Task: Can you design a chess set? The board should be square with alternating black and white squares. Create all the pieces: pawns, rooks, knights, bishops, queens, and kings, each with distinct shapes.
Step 5097:
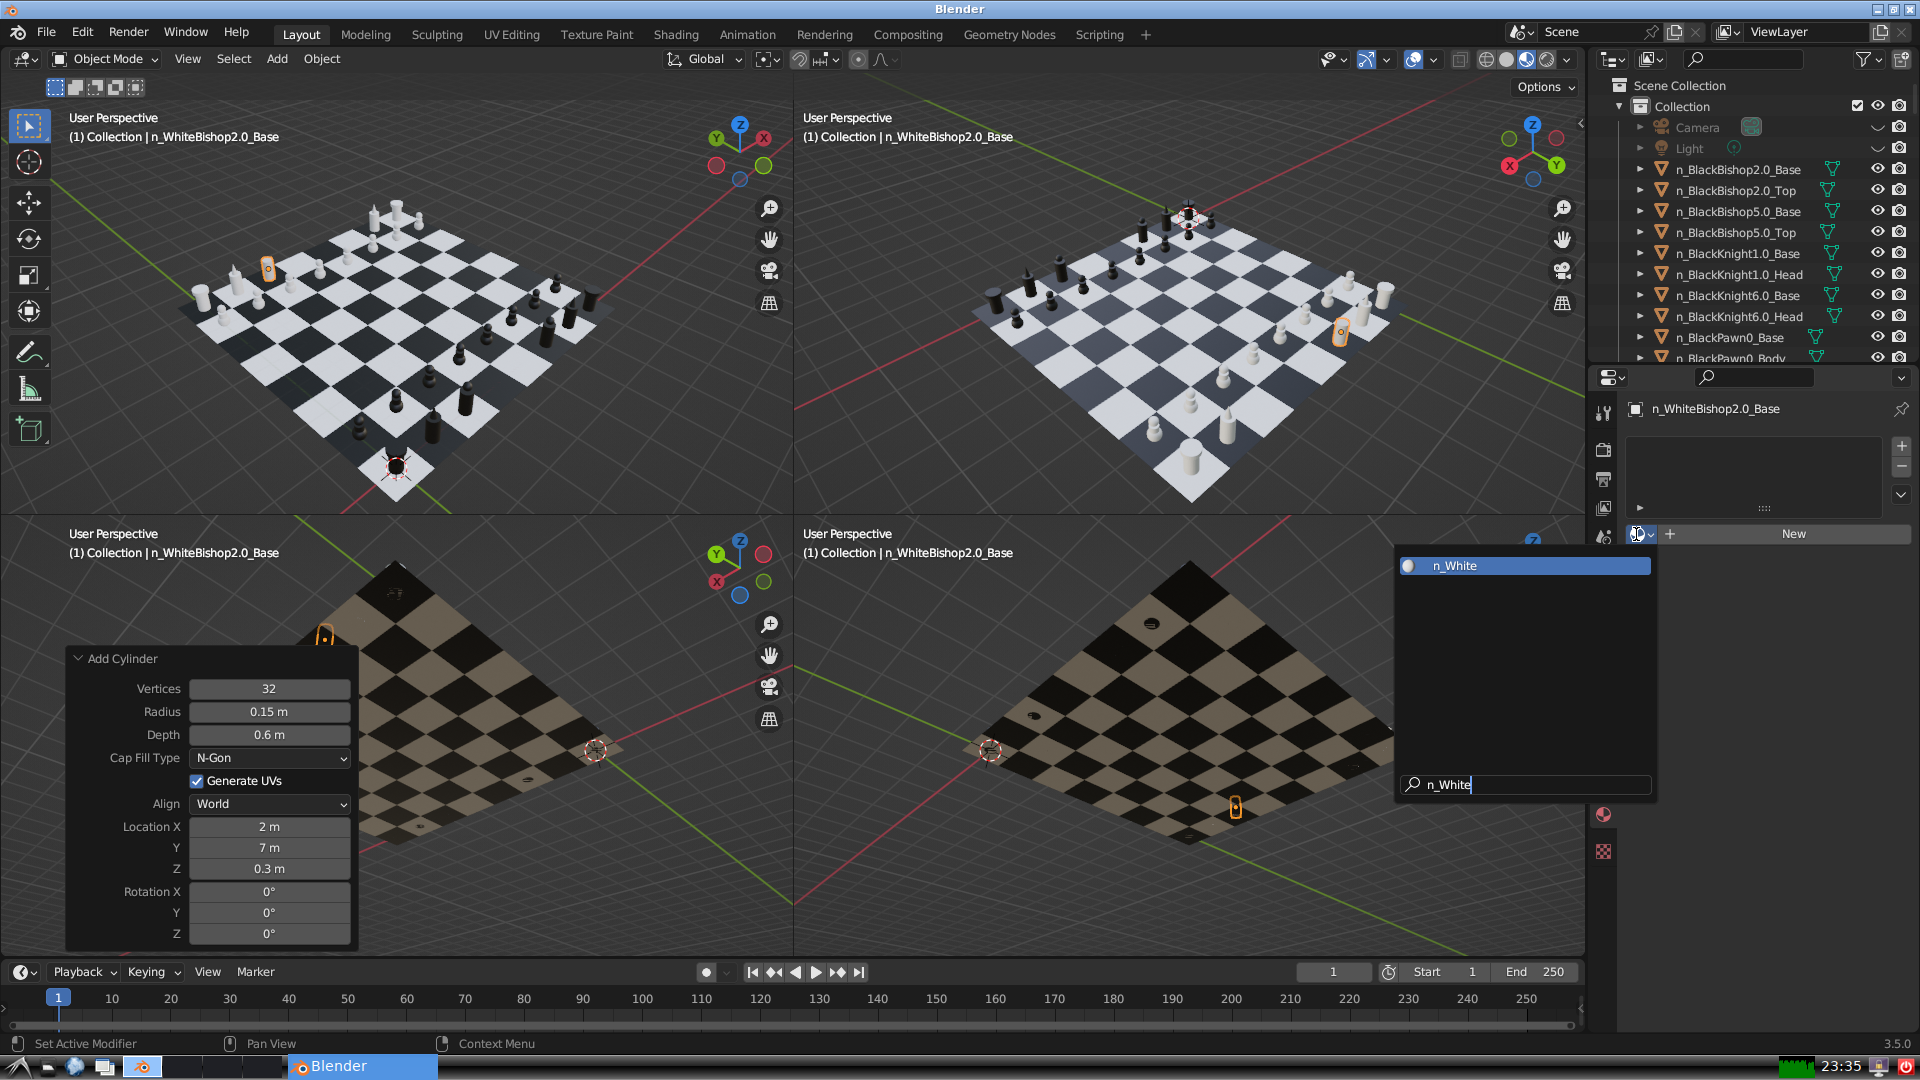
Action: {"key_press": ['Return']}